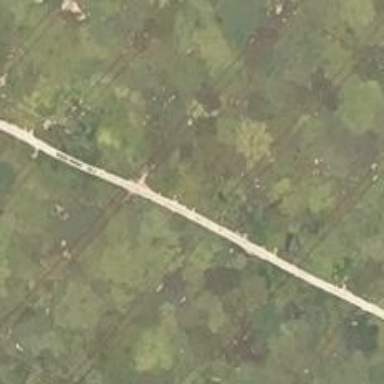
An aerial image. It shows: Agricultural track of grade 2 quality.